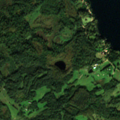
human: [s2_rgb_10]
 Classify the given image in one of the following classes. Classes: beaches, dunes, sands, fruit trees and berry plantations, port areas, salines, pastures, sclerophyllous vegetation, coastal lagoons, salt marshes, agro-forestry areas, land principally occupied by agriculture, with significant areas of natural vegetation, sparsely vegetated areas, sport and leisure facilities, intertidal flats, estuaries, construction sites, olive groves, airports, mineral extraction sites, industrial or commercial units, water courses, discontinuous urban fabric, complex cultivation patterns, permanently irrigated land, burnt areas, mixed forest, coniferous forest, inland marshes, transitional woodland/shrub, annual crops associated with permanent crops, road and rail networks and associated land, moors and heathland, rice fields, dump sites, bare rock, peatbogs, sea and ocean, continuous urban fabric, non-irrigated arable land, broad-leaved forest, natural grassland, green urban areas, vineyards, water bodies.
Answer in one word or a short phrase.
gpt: land principally occupied by agriculture, with significant areas of natural vegetation, broad-leaved forest, water bodies